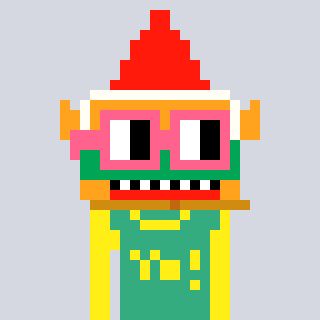
a pixel art character with square pink glasses, a gnome-shaped head and a teal-colored body on a cool background